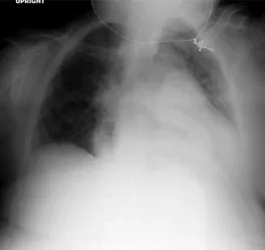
Chest X-ray.
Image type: radiology (x_ray)